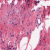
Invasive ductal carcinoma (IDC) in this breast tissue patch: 0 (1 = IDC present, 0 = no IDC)